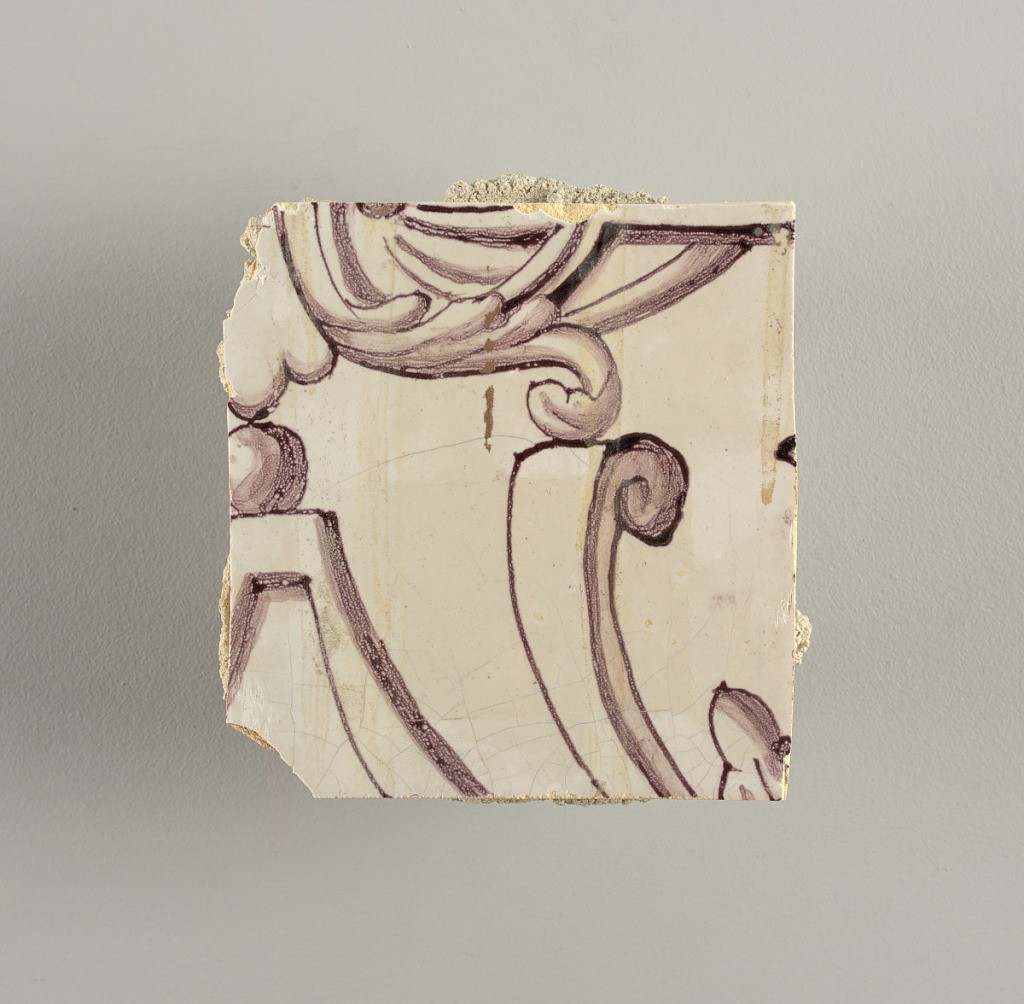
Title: Tile wall facing
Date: ca. 1725
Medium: Tin-glazed earthenware, underglaze
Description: Horizontal rectangle.  Thirty tiles wide and twenty-three tiles high with opening for fireplace eleven tiles wide and ten high.  Foliage arabesques disposed about three vertical axes from which are emphazised by urns at center and right, and at left by the figure of a standing woman carrying an infant on her arm and accompanied by two children.